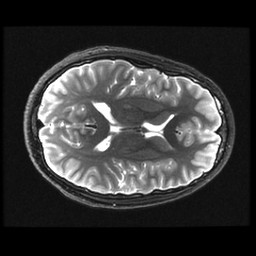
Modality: T2w
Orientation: axial
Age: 17
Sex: male
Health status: ill
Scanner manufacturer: ge
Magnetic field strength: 3 T
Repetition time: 7.5 s
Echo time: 0.1007 s